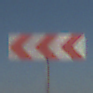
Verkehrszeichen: RichtungstafelnInKurvenGrossRechts
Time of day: MorningAfternoon
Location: Outdoor (Nature)
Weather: Clear
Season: Winter
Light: Natural